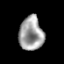
Tissue: prostate
Cell type: T cells
Senescence score: 0.3388
Nuclear area (px): 794
Mean DAPI intensity: 160.8